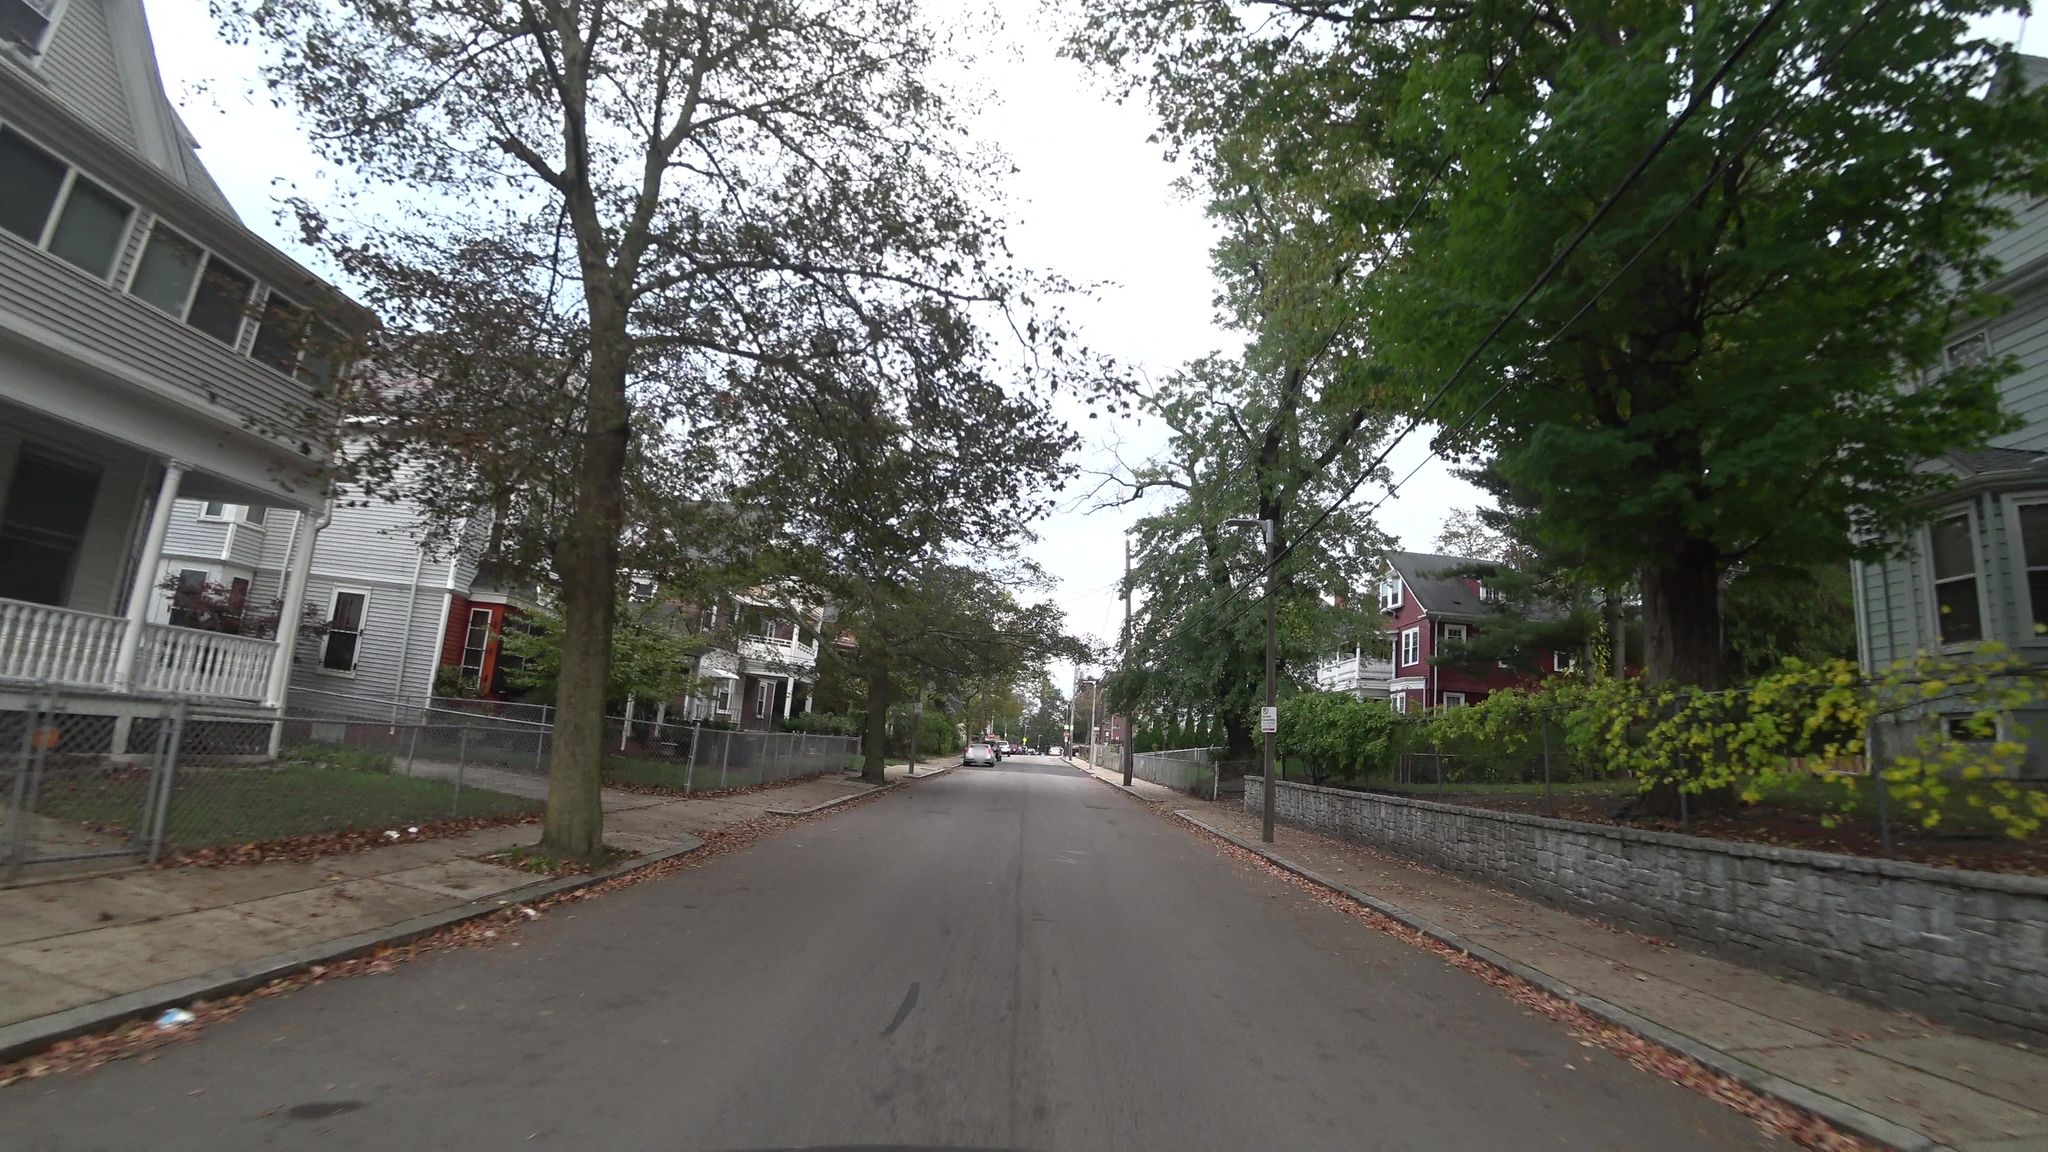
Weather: cloudy
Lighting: day
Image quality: good
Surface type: driving surface
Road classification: residential
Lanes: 1
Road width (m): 12.2
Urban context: urban centre
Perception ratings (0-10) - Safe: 7.99, Lively: 7.8, Beautiful: 8.49, Boring: 4.85, Depressing: 0.64, Wealthy: 6.44